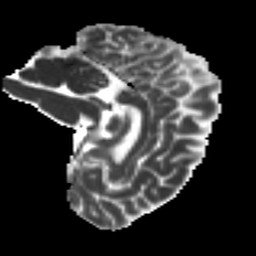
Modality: MD
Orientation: sagittal
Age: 39
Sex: male
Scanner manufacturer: ge
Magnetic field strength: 3 T
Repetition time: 7.8 s
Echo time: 0.0608 s